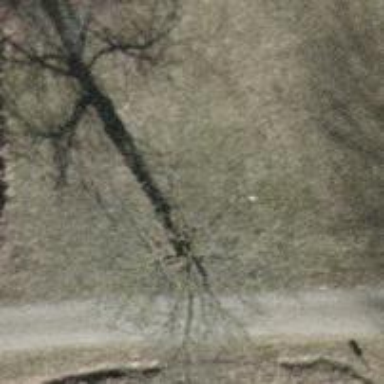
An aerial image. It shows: Urban area featuring tree as natural element.